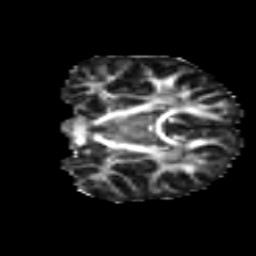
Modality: FA
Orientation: coronal
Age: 12
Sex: female
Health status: ill
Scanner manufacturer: ge
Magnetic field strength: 3 T
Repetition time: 6.845 s
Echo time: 0.0805 s